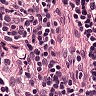
Metastatic tissue present: no